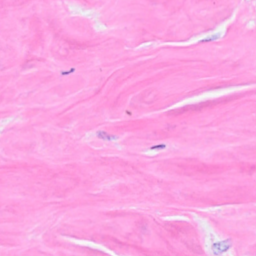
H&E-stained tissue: Breast